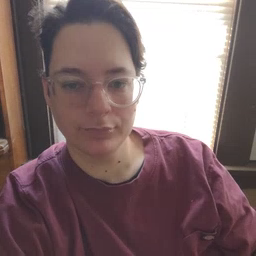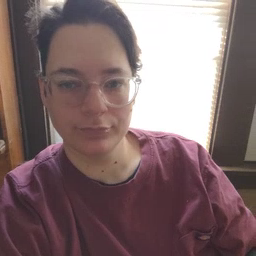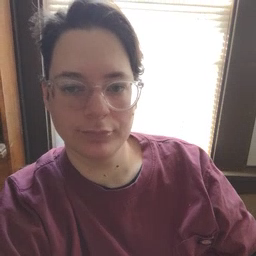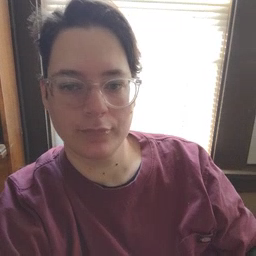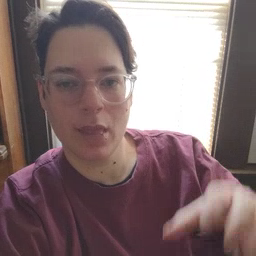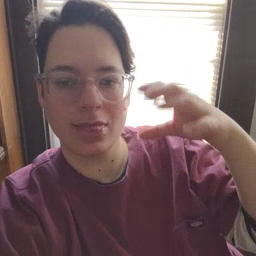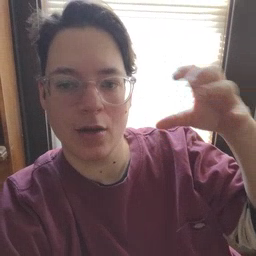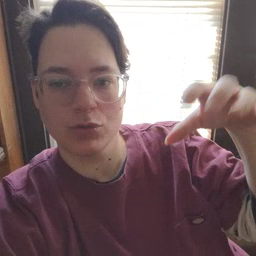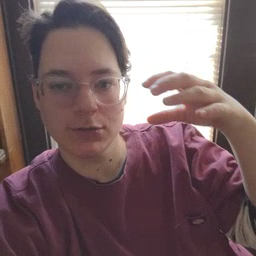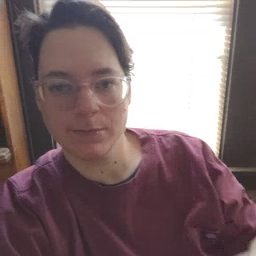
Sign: cloud